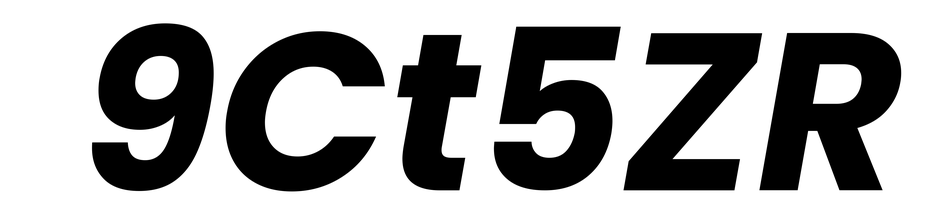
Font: Poppins-BoldItalic